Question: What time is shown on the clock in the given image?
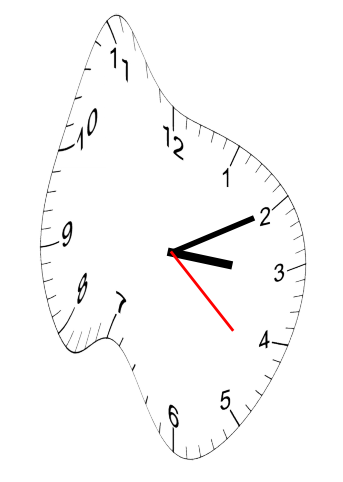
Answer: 03:10:22